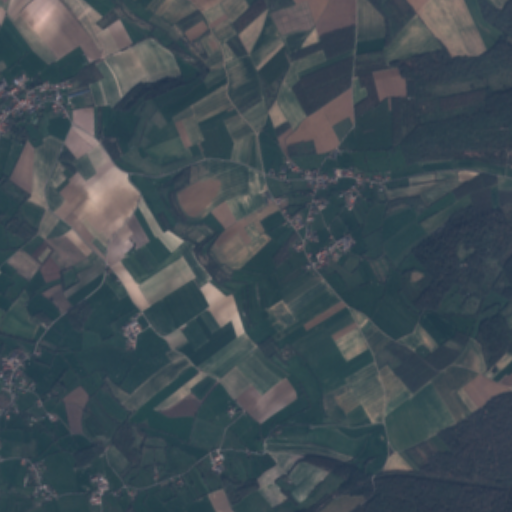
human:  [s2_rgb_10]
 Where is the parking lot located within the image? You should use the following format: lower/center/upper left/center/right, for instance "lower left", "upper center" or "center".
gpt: The parking lot is located in the upper left of the image.
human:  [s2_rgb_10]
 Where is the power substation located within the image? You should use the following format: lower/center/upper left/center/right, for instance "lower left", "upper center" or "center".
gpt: The power substation is located in the upper left of the image.
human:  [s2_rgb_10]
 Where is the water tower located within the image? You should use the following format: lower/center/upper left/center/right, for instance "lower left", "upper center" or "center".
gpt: The water tower is located in the lower left of the image.
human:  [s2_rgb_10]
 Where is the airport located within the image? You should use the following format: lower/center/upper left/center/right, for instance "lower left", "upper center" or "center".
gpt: There is no airport in the image.